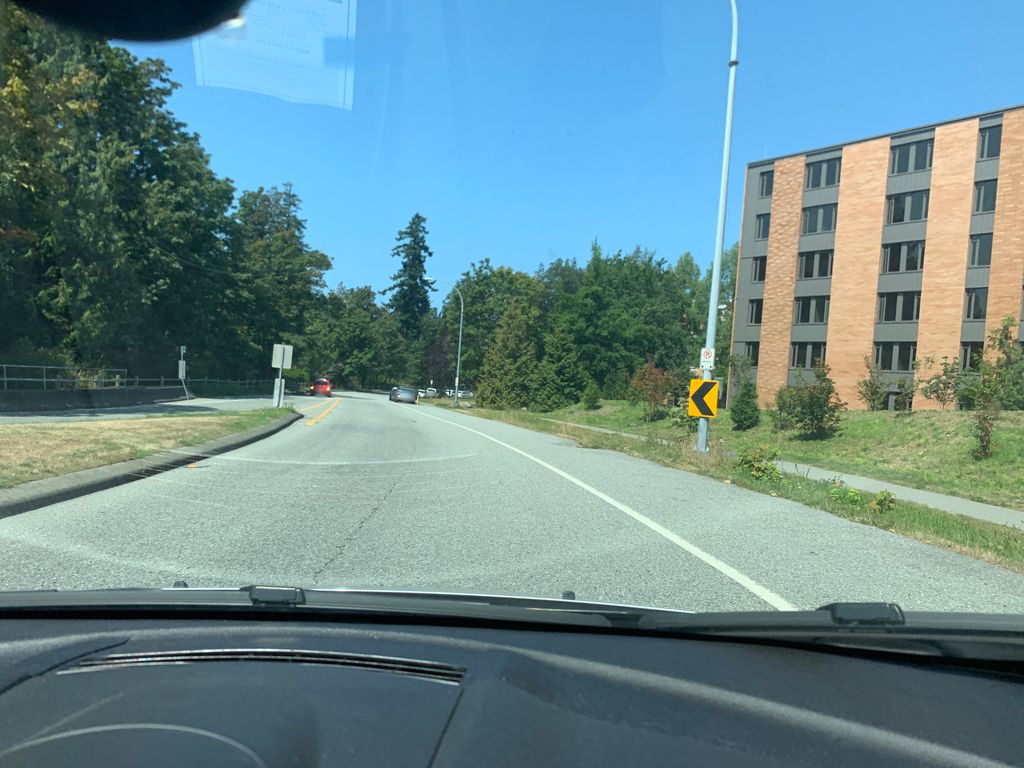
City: vancouver